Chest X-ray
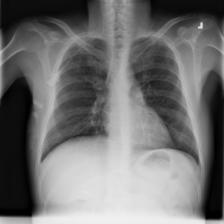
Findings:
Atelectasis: negative
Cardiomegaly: negative
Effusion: negative
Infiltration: negative
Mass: negative
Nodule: negative
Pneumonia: negative
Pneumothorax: negative
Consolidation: negative
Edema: negative
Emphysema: negative
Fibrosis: negative
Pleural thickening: negative
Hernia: negative